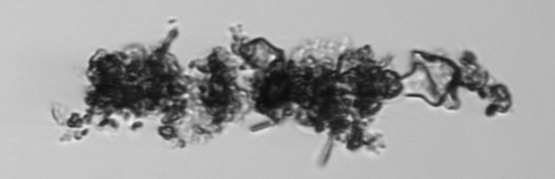
Label: Thalassiosira_TAG_external_detritus